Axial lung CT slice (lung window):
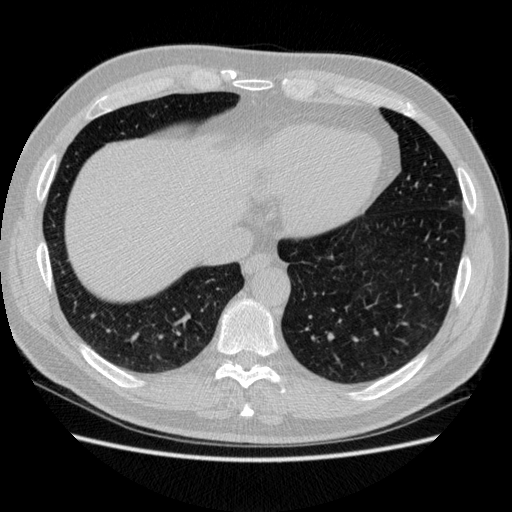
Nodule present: no